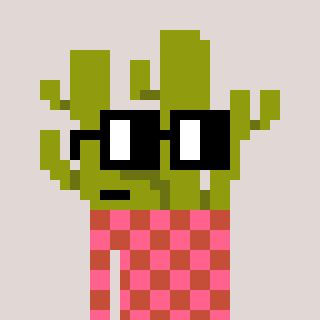
a pixel art character with square black glasses, a cactus-shaped head and a rust-colored body on a warm background